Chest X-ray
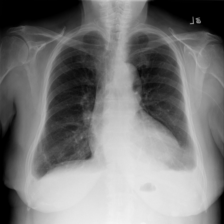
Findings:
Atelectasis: negative
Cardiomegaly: negative
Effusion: negative
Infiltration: negative
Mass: negative
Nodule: negative
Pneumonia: negative
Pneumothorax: negative
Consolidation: negative
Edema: negative
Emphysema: negative
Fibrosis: negative
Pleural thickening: negative
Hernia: negative